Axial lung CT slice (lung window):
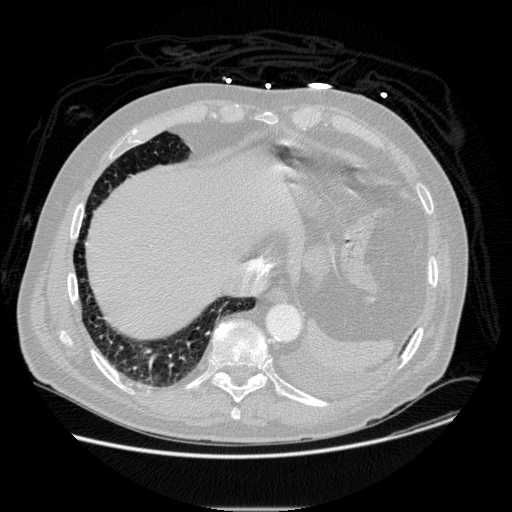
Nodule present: no